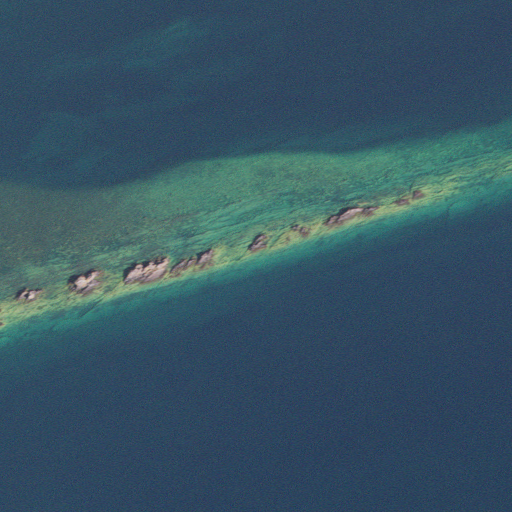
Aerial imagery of bar in Michigan named McCormick Rocks containing only open water